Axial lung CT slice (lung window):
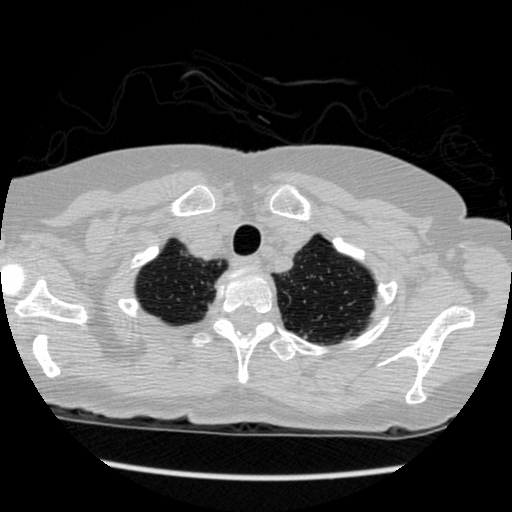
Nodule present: no